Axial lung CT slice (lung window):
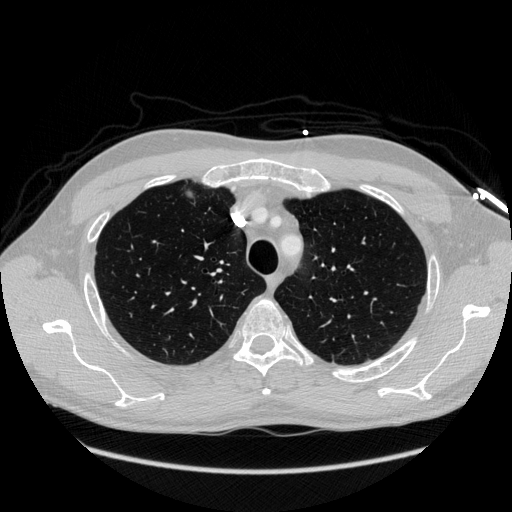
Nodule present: no